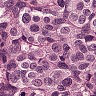
Metastatic tissue present: yes